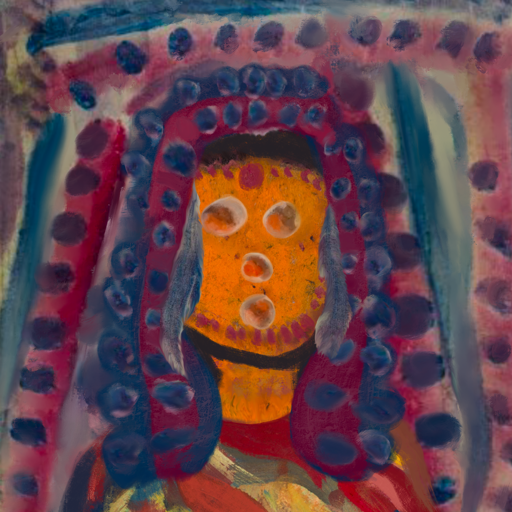
Background: HillGirl, Head And Neck Front: Doll, Face Front: Rupkatha, Bust: Mother_And_Son_Son, Hair Front: Hill_Girl, Head Accessory: Blank, Second Necklace: Blank, Necklace: Blank, Baby: Blank